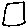
Label: square